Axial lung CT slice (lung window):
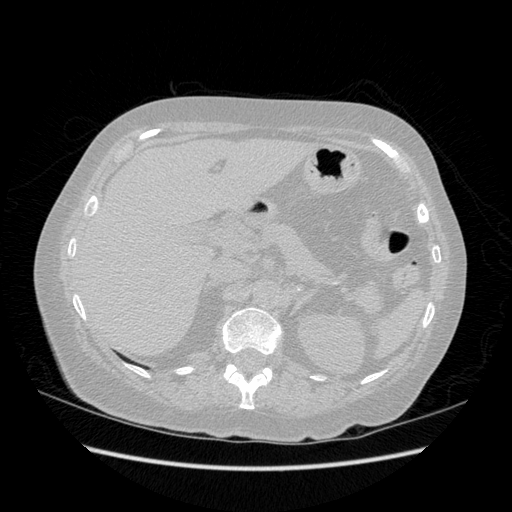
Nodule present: no